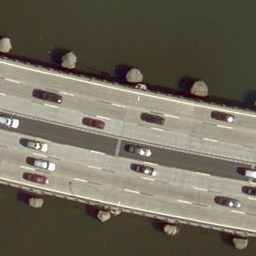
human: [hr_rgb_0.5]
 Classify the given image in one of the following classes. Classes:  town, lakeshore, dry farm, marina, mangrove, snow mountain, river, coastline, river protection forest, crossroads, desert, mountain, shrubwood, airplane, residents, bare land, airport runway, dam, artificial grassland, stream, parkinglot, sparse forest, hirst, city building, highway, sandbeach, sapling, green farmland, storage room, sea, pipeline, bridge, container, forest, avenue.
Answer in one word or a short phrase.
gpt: bridge